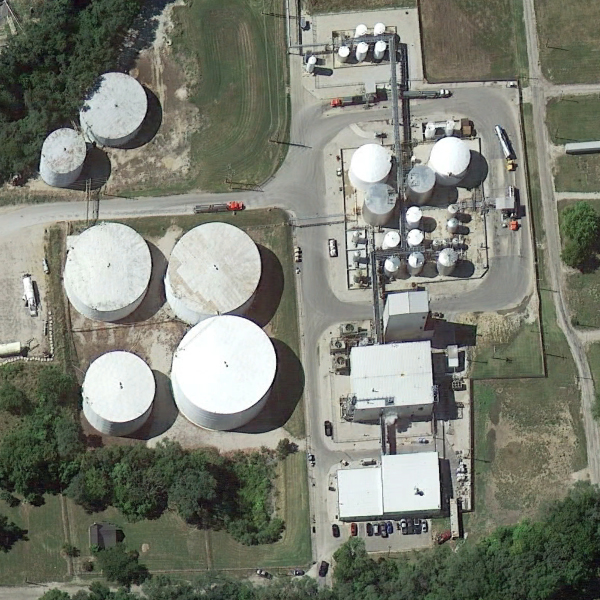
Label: StorageTanks